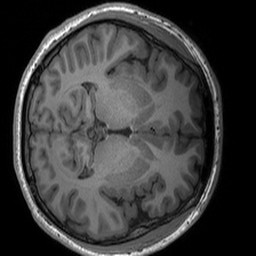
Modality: T1w
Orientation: axial
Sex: male
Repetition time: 1.95 s
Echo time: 0.026 s